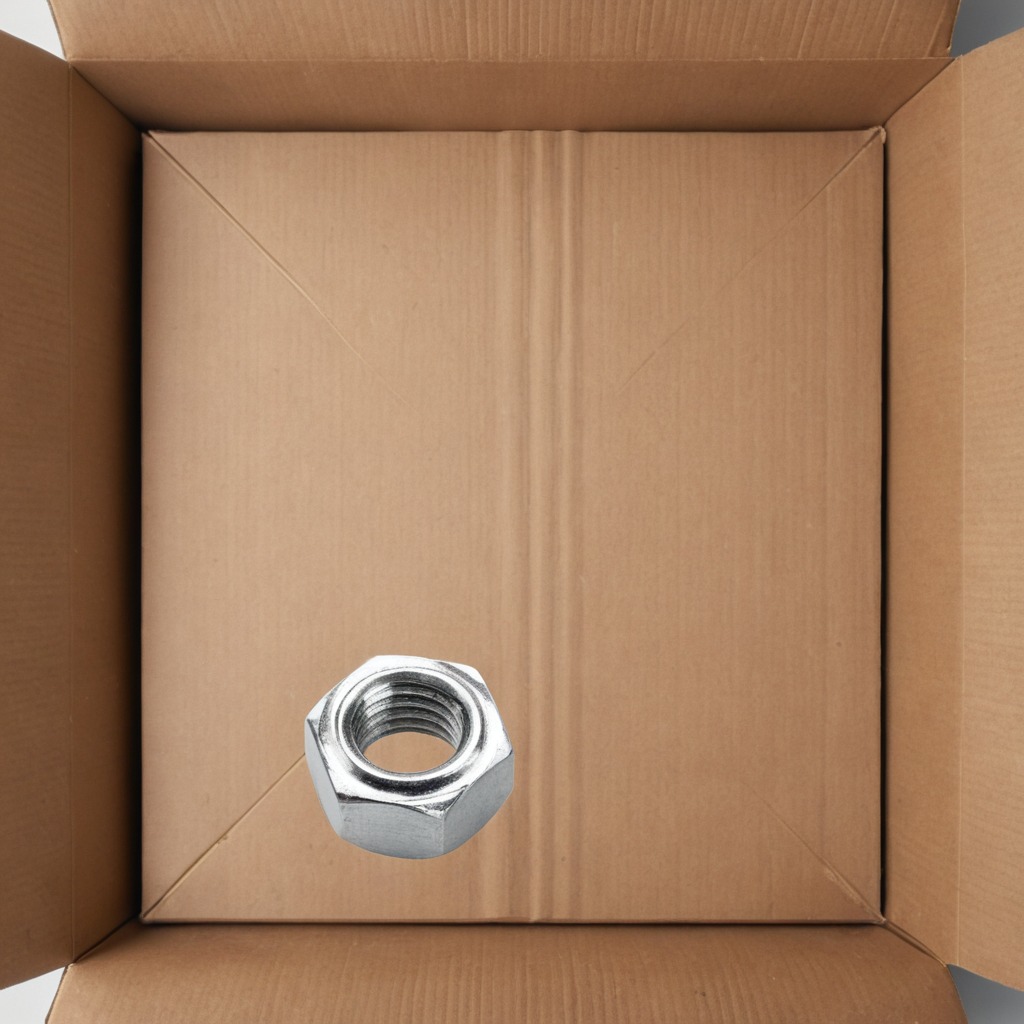
A metal nut lying on a clean dry cardboard box surface in an outdoor workshop during daytime bright natural light soft shadows slightly creased but